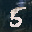
Label: 5